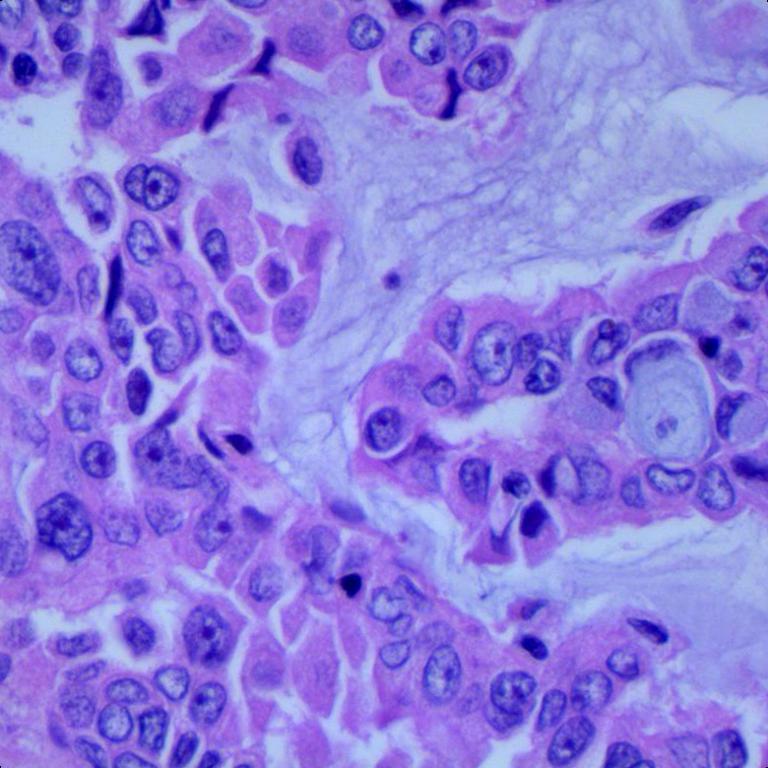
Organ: lung
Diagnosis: adenocarcinomas